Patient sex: M
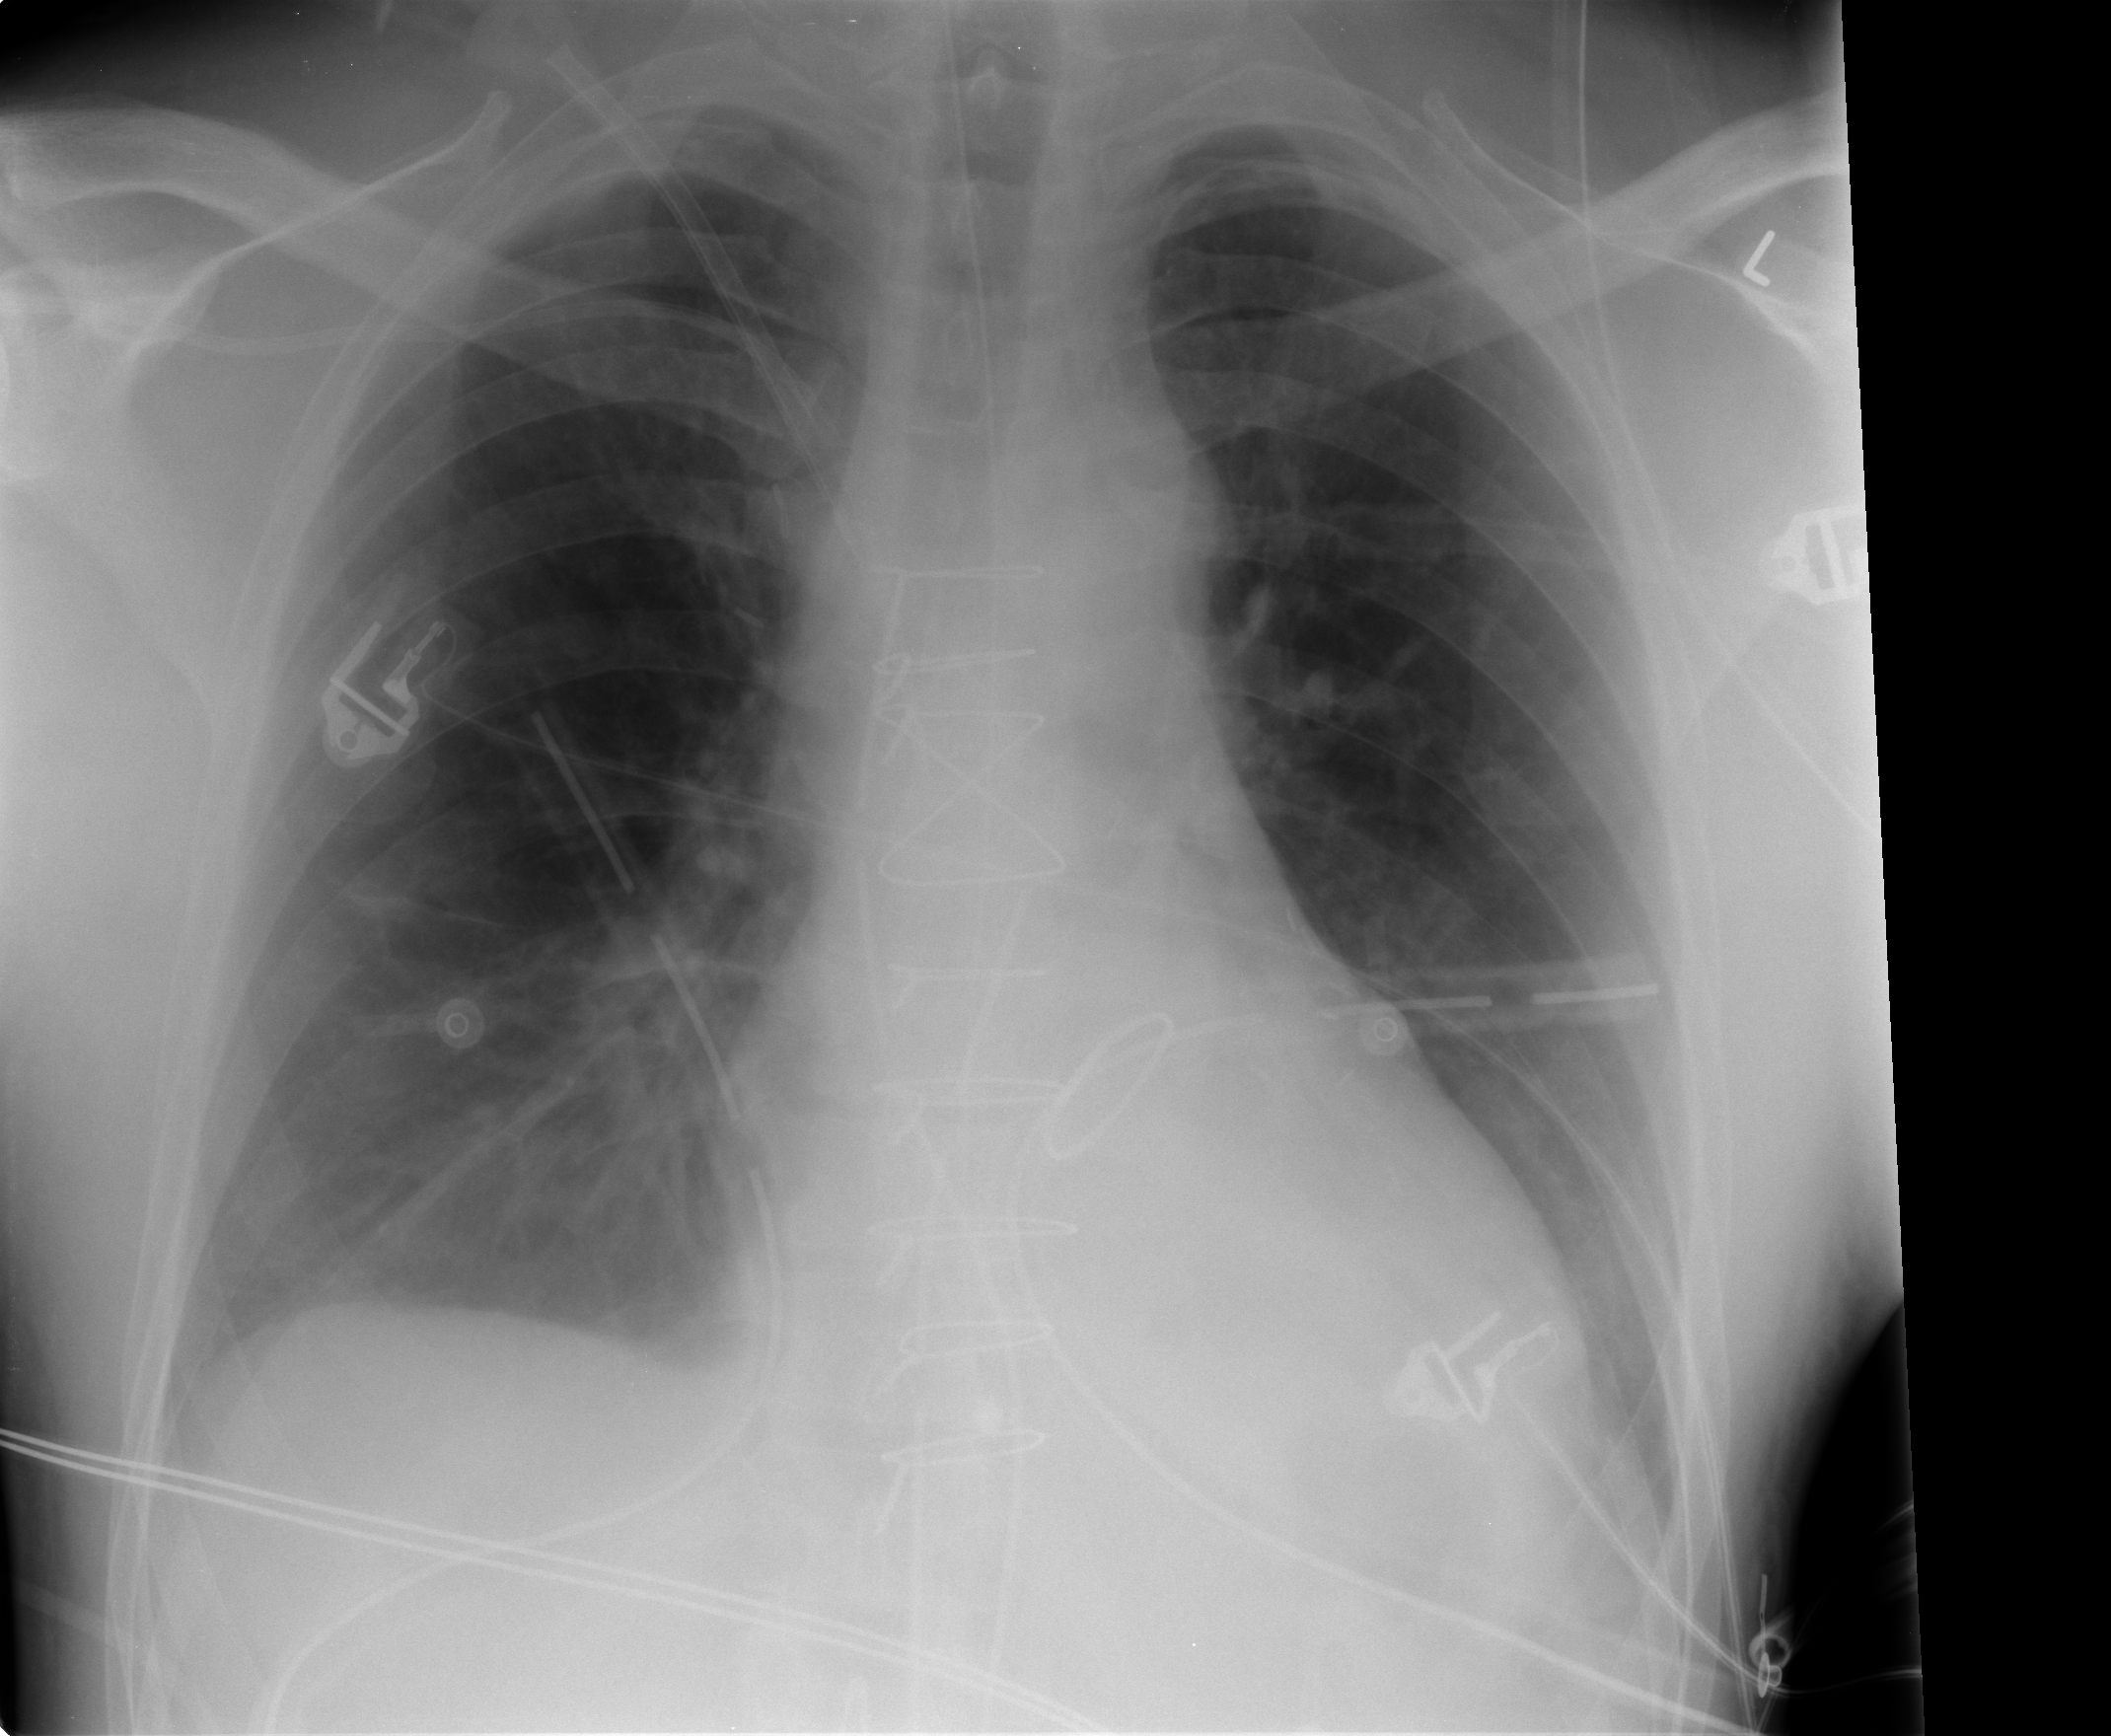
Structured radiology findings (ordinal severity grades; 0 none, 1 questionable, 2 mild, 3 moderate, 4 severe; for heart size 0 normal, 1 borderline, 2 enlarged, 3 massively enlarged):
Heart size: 2
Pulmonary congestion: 1
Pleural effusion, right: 0
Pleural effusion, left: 1
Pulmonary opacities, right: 1
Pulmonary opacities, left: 0
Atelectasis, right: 2
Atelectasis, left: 1